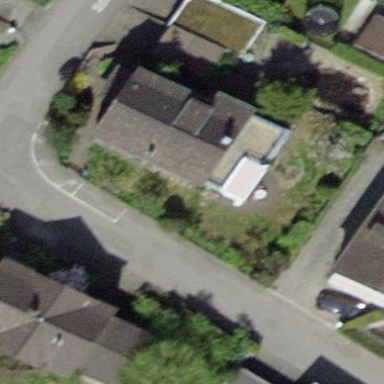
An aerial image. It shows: Gabled roofed house.